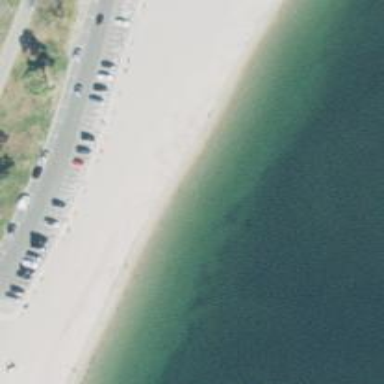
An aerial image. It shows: Lifeguard station.